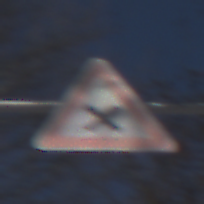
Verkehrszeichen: KreuzungOderEinmuendung
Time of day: MorningAfternoon
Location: Outdoor (Special)
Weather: Clear
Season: Winter
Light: Natural